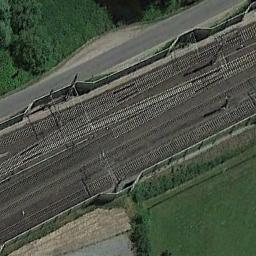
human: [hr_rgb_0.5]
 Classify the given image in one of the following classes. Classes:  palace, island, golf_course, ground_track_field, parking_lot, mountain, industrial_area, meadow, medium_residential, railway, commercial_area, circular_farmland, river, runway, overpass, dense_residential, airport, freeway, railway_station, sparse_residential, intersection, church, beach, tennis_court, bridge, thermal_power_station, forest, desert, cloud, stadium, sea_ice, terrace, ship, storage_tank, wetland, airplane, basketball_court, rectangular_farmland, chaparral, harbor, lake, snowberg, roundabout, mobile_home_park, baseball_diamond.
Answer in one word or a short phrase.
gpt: railway